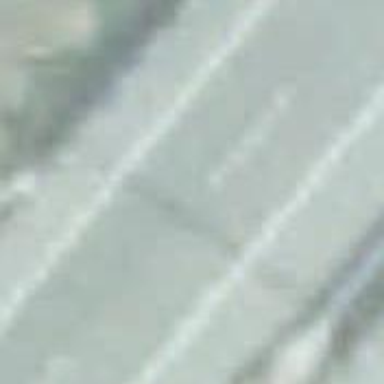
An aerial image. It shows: Motorway bridge.